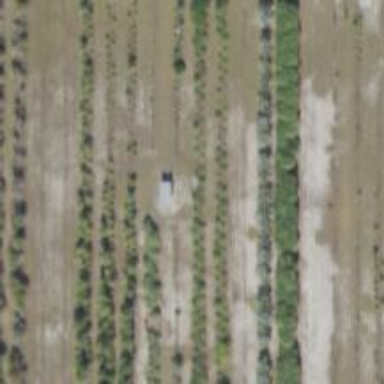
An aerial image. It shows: Plant nursery with trees.